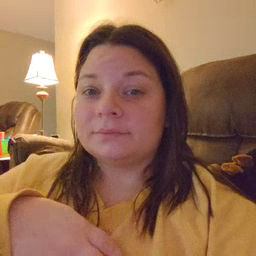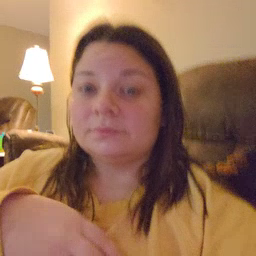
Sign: food